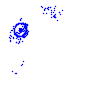
Particle: kaon